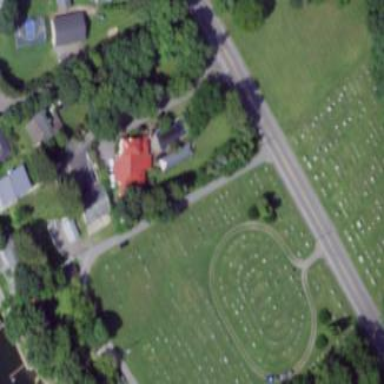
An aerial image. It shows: Cemetery.